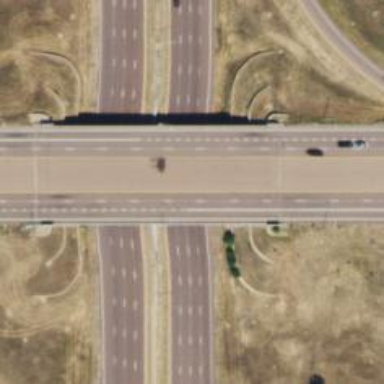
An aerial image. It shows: Bridge for trunk highway with expressway access.